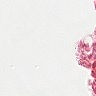
Metastatic tissue present: no